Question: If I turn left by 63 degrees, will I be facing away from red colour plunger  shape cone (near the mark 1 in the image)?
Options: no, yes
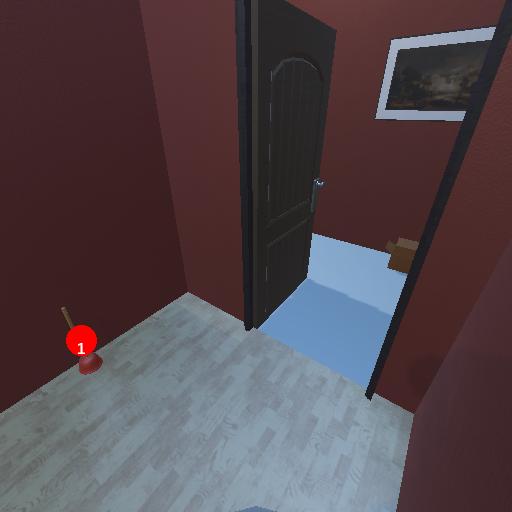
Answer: no